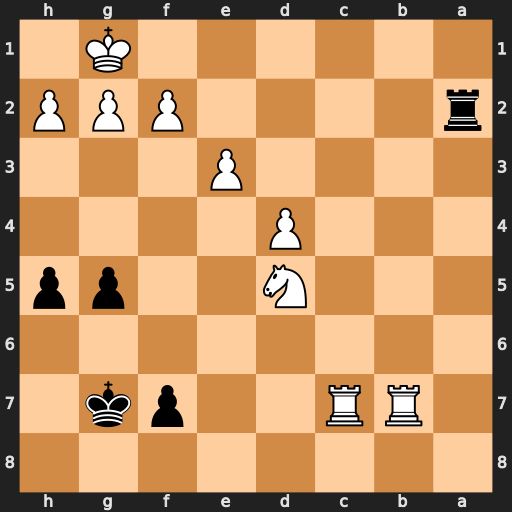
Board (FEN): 8/1RR2pk1/8/3N2pp/3P4/4P3/r4PPP/6K1
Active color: b
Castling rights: -
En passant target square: -
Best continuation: Ra1+ Rb1 Rxb1+ Rc1 Rxc1#